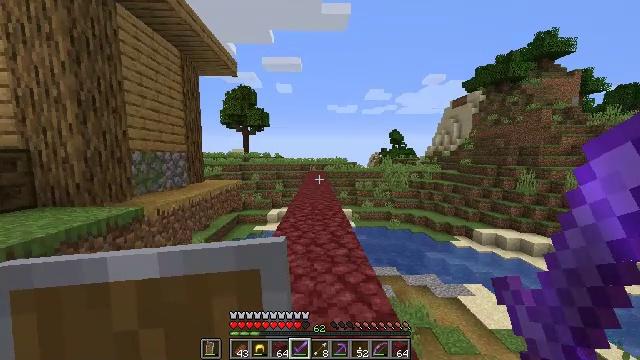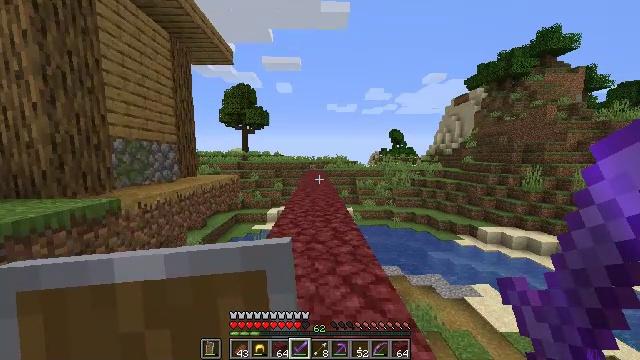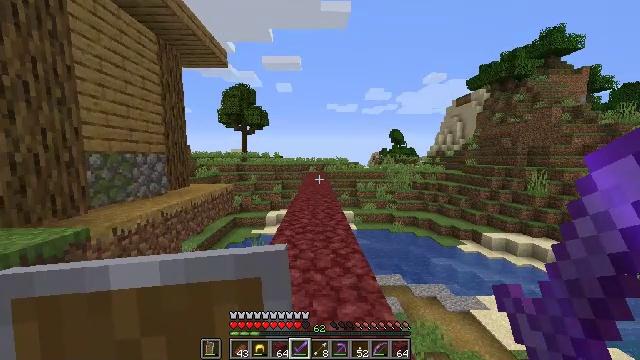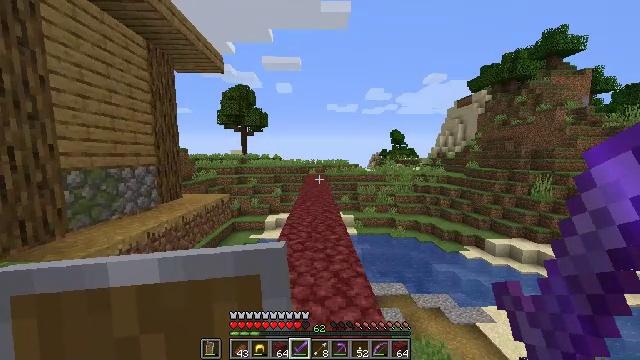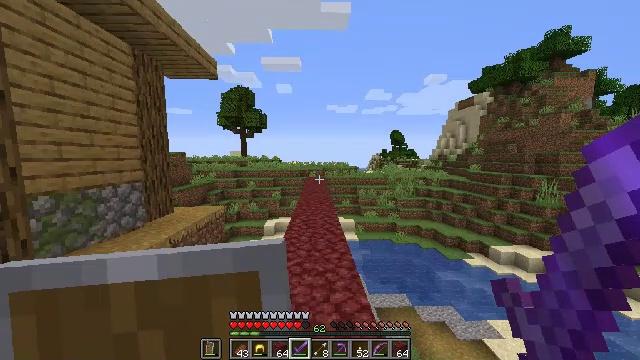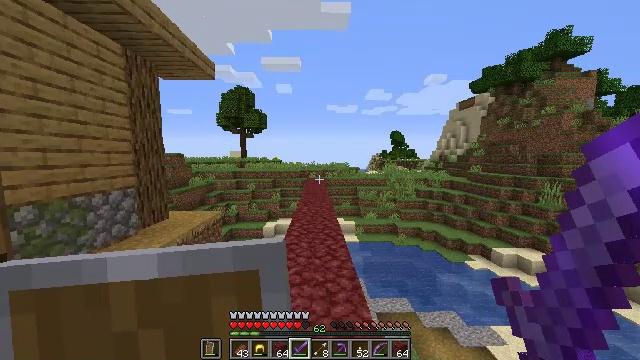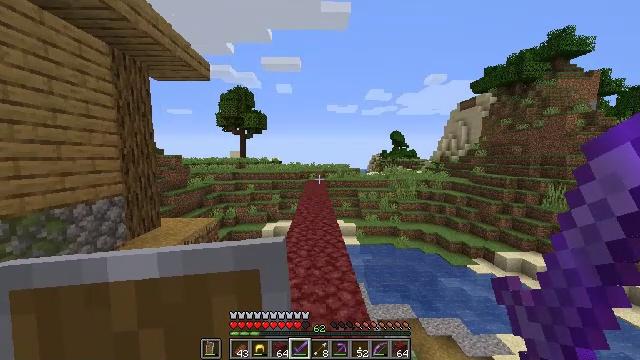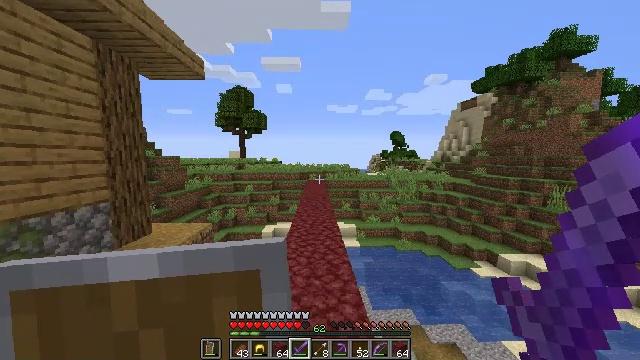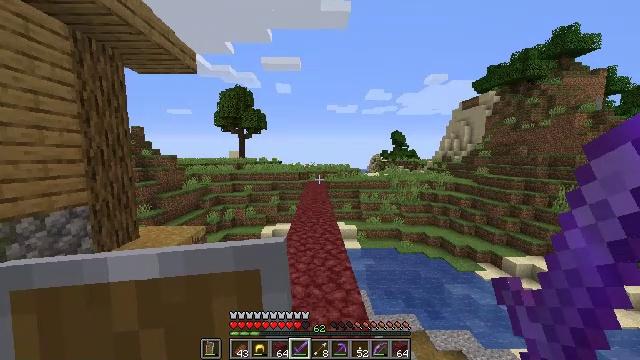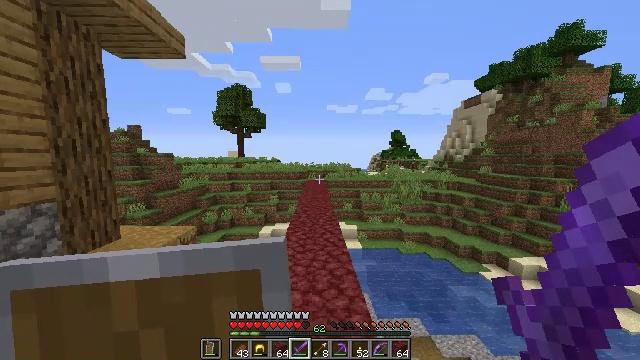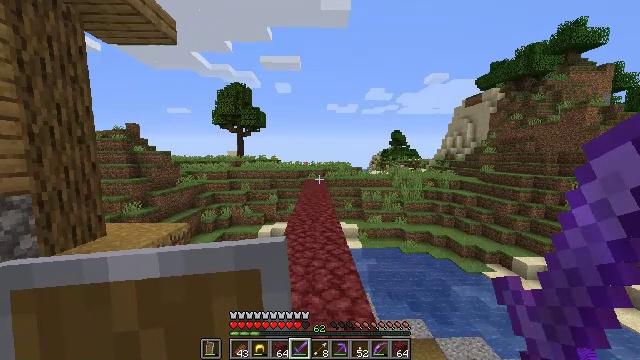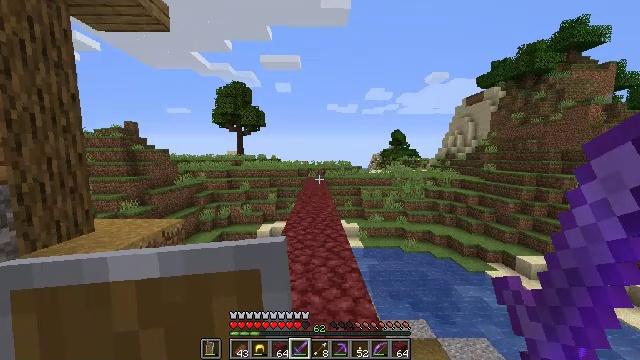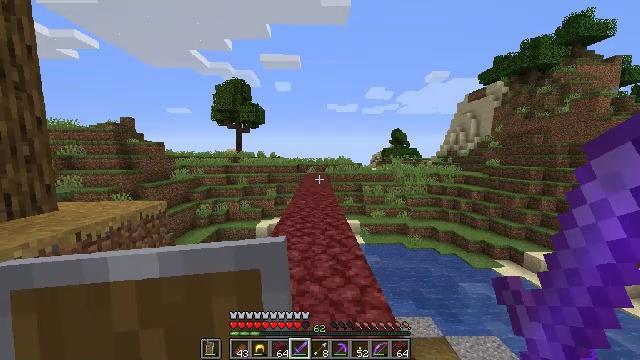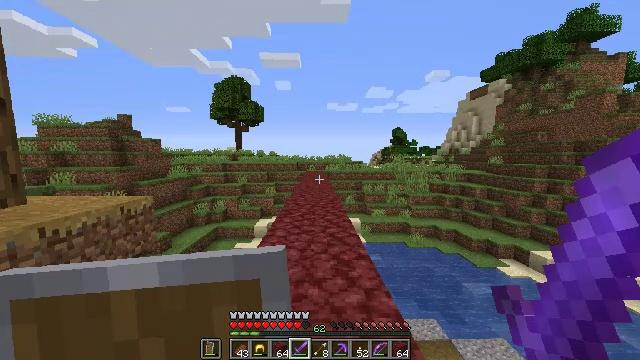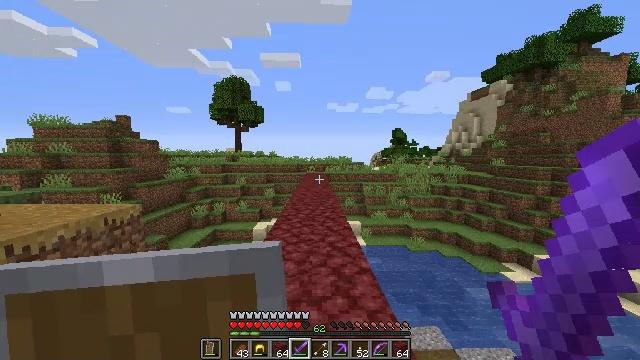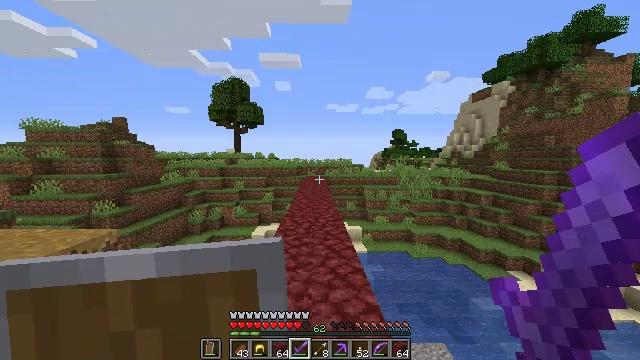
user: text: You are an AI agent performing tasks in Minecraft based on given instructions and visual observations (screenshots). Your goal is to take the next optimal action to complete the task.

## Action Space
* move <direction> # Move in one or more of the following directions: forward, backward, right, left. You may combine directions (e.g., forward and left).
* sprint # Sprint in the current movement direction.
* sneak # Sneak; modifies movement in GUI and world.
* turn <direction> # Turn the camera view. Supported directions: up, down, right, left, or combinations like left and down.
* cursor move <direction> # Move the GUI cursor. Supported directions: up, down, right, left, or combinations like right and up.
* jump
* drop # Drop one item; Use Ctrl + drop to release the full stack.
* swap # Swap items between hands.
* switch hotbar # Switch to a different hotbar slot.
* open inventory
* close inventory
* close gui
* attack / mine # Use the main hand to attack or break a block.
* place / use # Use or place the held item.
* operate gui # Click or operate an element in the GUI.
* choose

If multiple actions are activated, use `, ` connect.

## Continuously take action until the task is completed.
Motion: motion action
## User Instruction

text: Use a pickaxe to gather the ender chest.
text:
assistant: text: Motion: move forward, jump
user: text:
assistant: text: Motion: move forward, jump
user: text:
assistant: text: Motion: move forward, jump
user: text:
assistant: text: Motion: move forward, jump
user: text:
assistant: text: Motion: move forward, jump
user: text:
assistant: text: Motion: move forward, jump
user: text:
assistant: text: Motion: move forward, jump
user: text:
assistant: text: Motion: move forward, jump
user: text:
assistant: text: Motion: move forward, jump
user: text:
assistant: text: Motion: move forward, jump
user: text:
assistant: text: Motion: move forward, jump
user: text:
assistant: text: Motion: move forward, jump
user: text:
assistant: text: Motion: move forward, jump
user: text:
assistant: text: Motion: move forward, jump
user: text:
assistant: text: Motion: move forward, jump
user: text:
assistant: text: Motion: move forward, jump
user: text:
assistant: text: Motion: move forward, jump
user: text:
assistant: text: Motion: move forward, jump
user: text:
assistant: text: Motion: move forward, jump
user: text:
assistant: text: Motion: move forward, jump
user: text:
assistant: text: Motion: move forward, jump
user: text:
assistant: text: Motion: move forward, jump
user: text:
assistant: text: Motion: move forward, jump
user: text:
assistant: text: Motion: move forward and move left, jump
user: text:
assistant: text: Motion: move forward and move left, jump
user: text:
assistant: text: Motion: move forward, jump
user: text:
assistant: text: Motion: move forward, jump
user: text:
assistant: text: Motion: move forward, jump
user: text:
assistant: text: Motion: move forward, jump
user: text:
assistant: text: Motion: move forward, jump